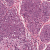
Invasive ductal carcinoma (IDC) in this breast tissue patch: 0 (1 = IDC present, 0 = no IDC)